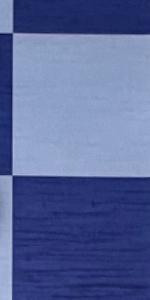
Label: Empty